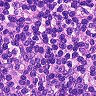
Metastatic tissue present: no